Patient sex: M
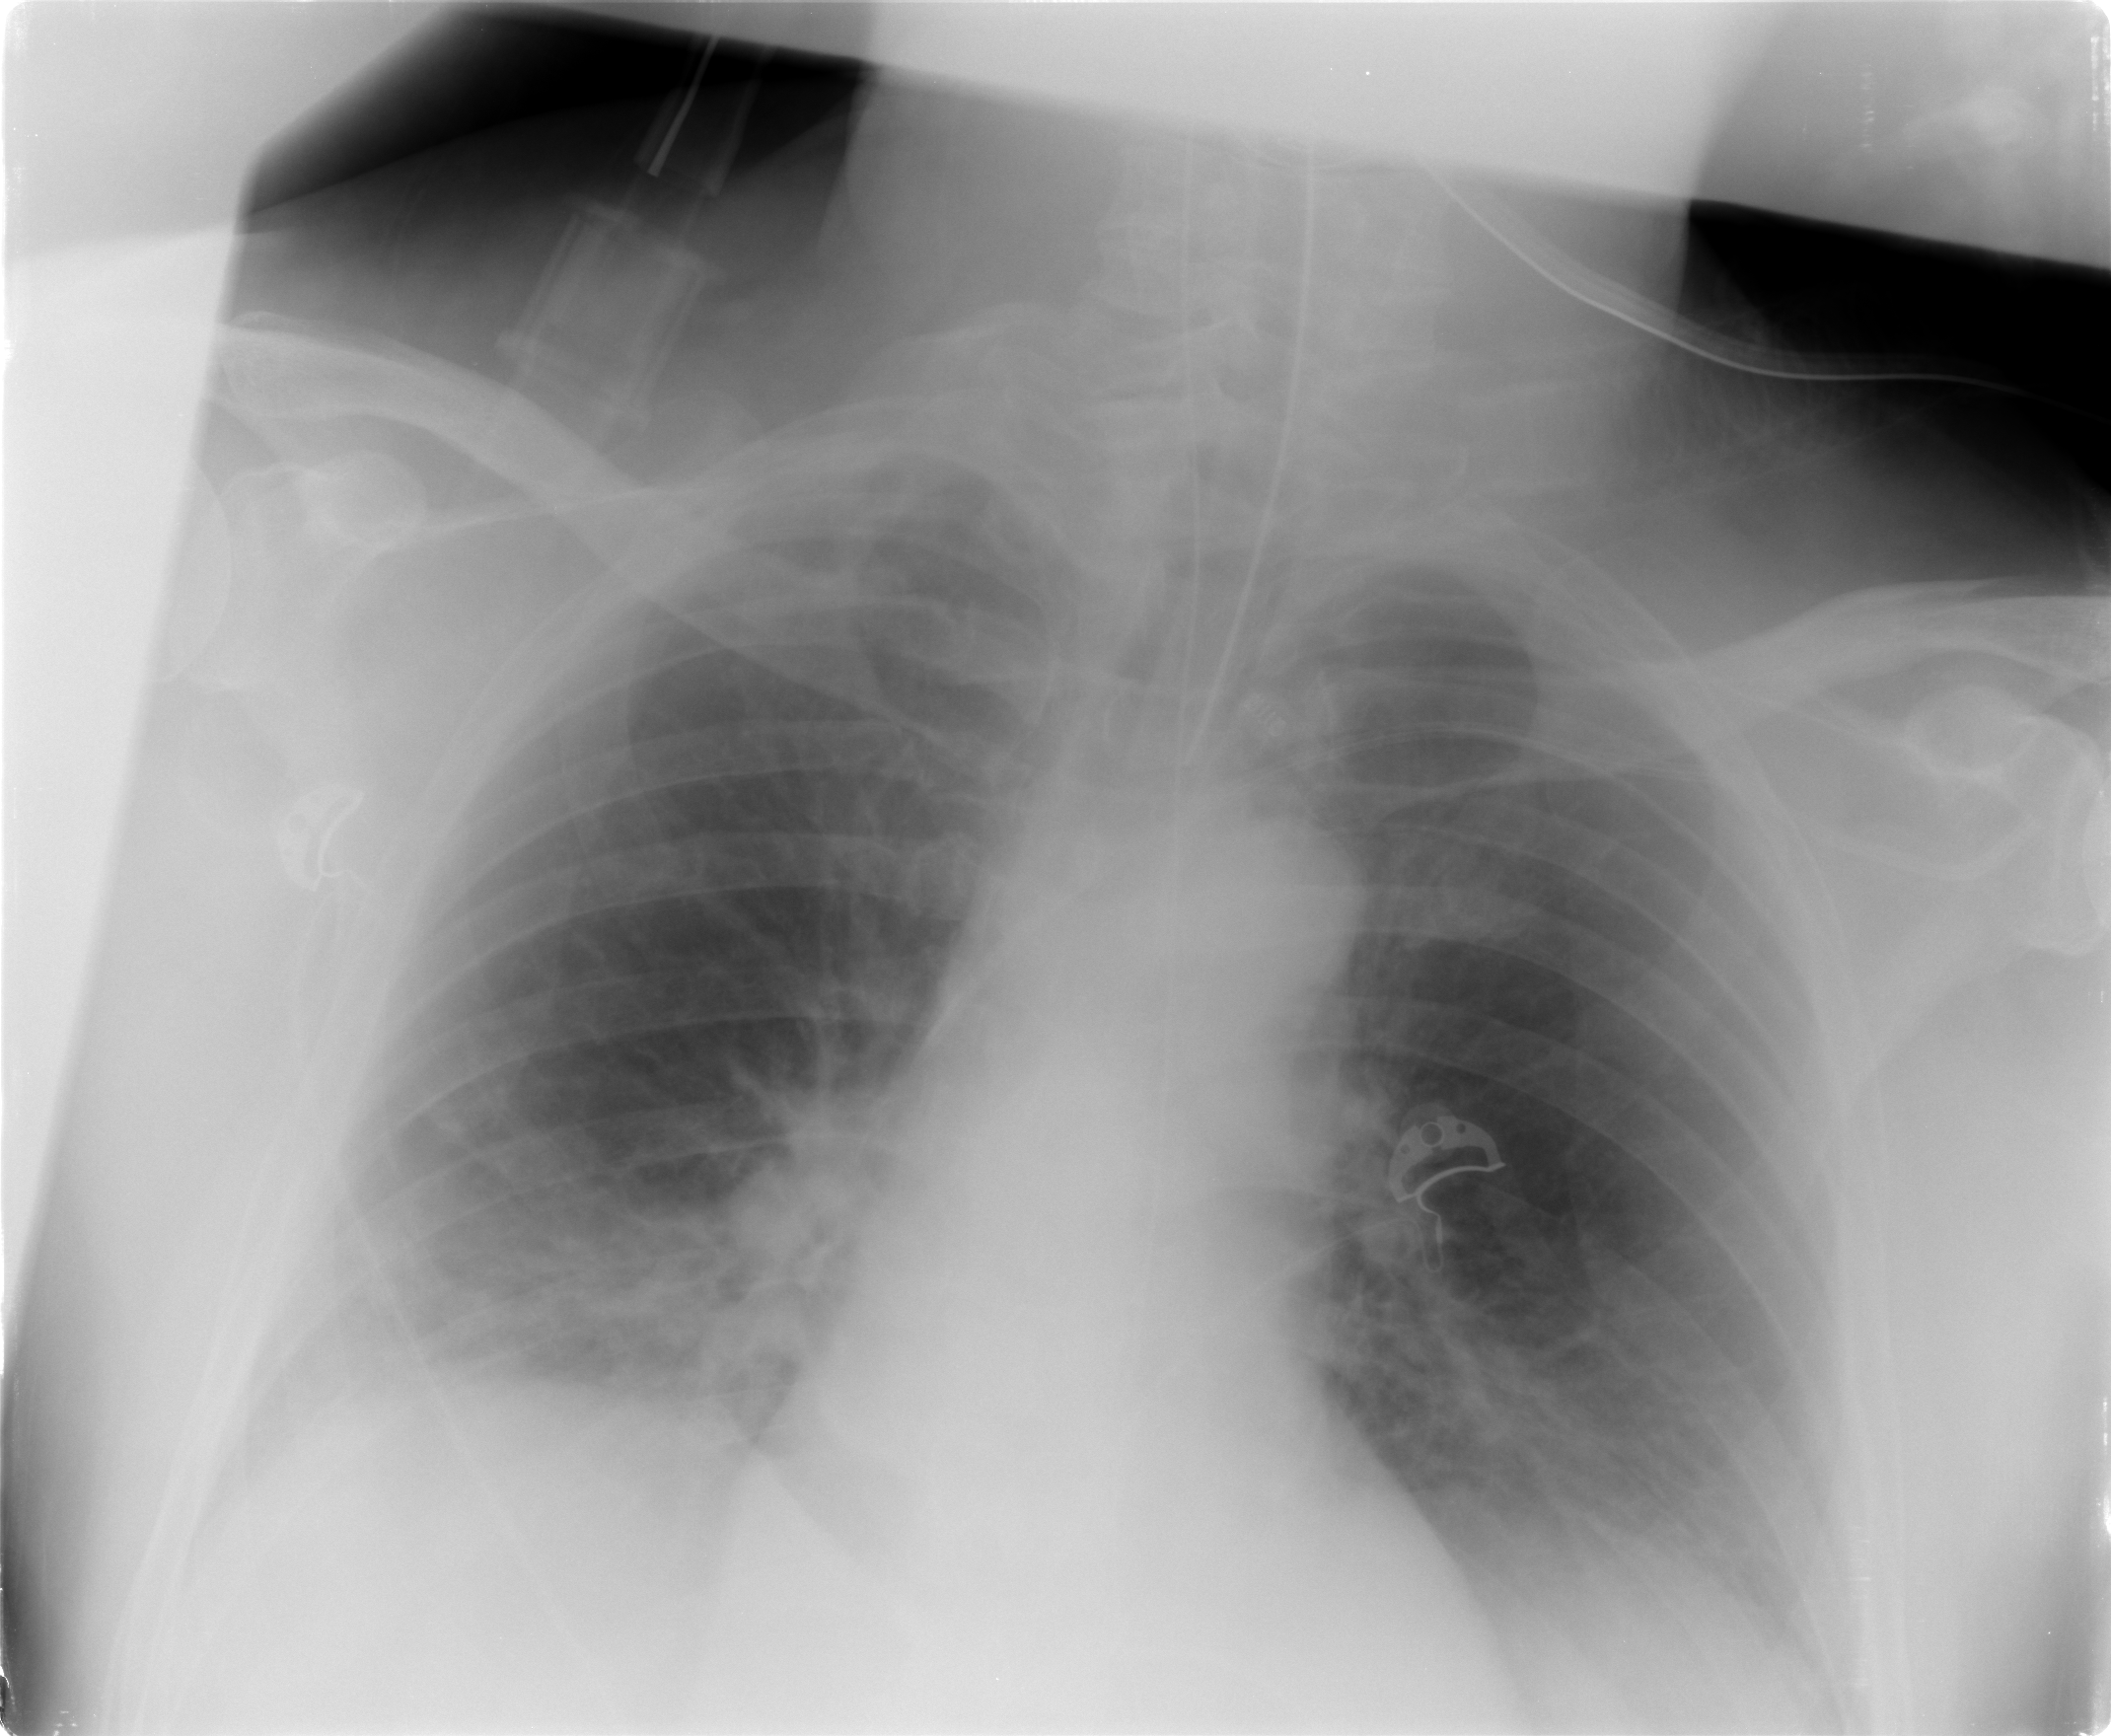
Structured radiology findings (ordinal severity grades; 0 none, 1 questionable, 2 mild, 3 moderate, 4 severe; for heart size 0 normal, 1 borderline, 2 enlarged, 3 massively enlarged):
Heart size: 0
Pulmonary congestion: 0
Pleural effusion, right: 2
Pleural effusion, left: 1
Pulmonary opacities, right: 2
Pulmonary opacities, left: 2
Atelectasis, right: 2
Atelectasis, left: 2